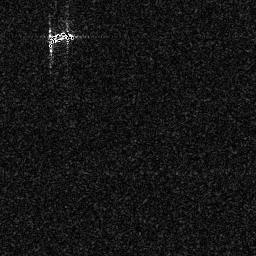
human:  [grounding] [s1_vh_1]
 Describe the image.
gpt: In the satellite image, there is  <ref>1 small ship </ref> <box>[[18, 10, 28, 16, 0]]</box> located at top left.